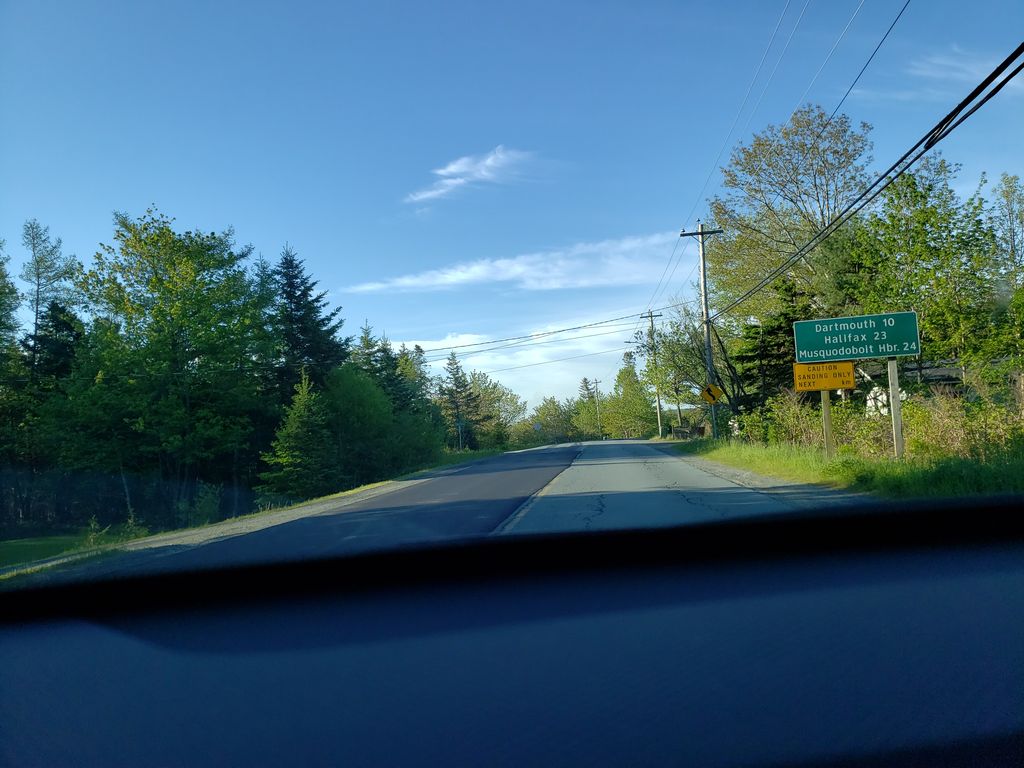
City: halifax